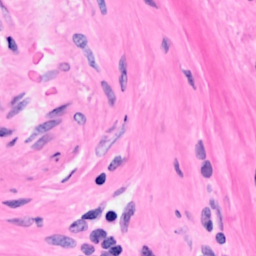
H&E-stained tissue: Breast